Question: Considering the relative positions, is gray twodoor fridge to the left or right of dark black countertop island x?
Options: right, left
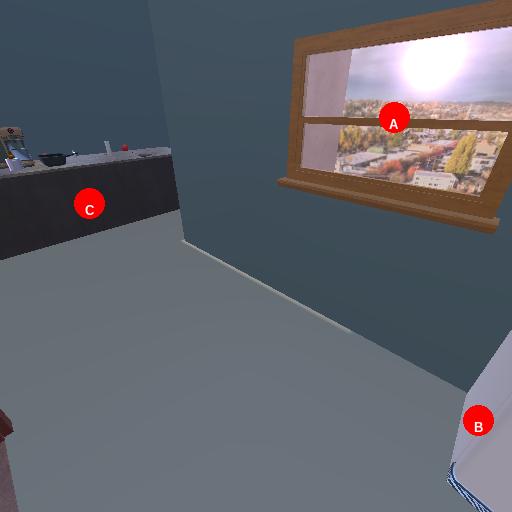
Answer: right